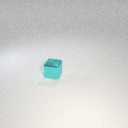
small cyan metal cube